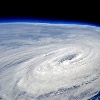
Label: cloud